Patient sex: M
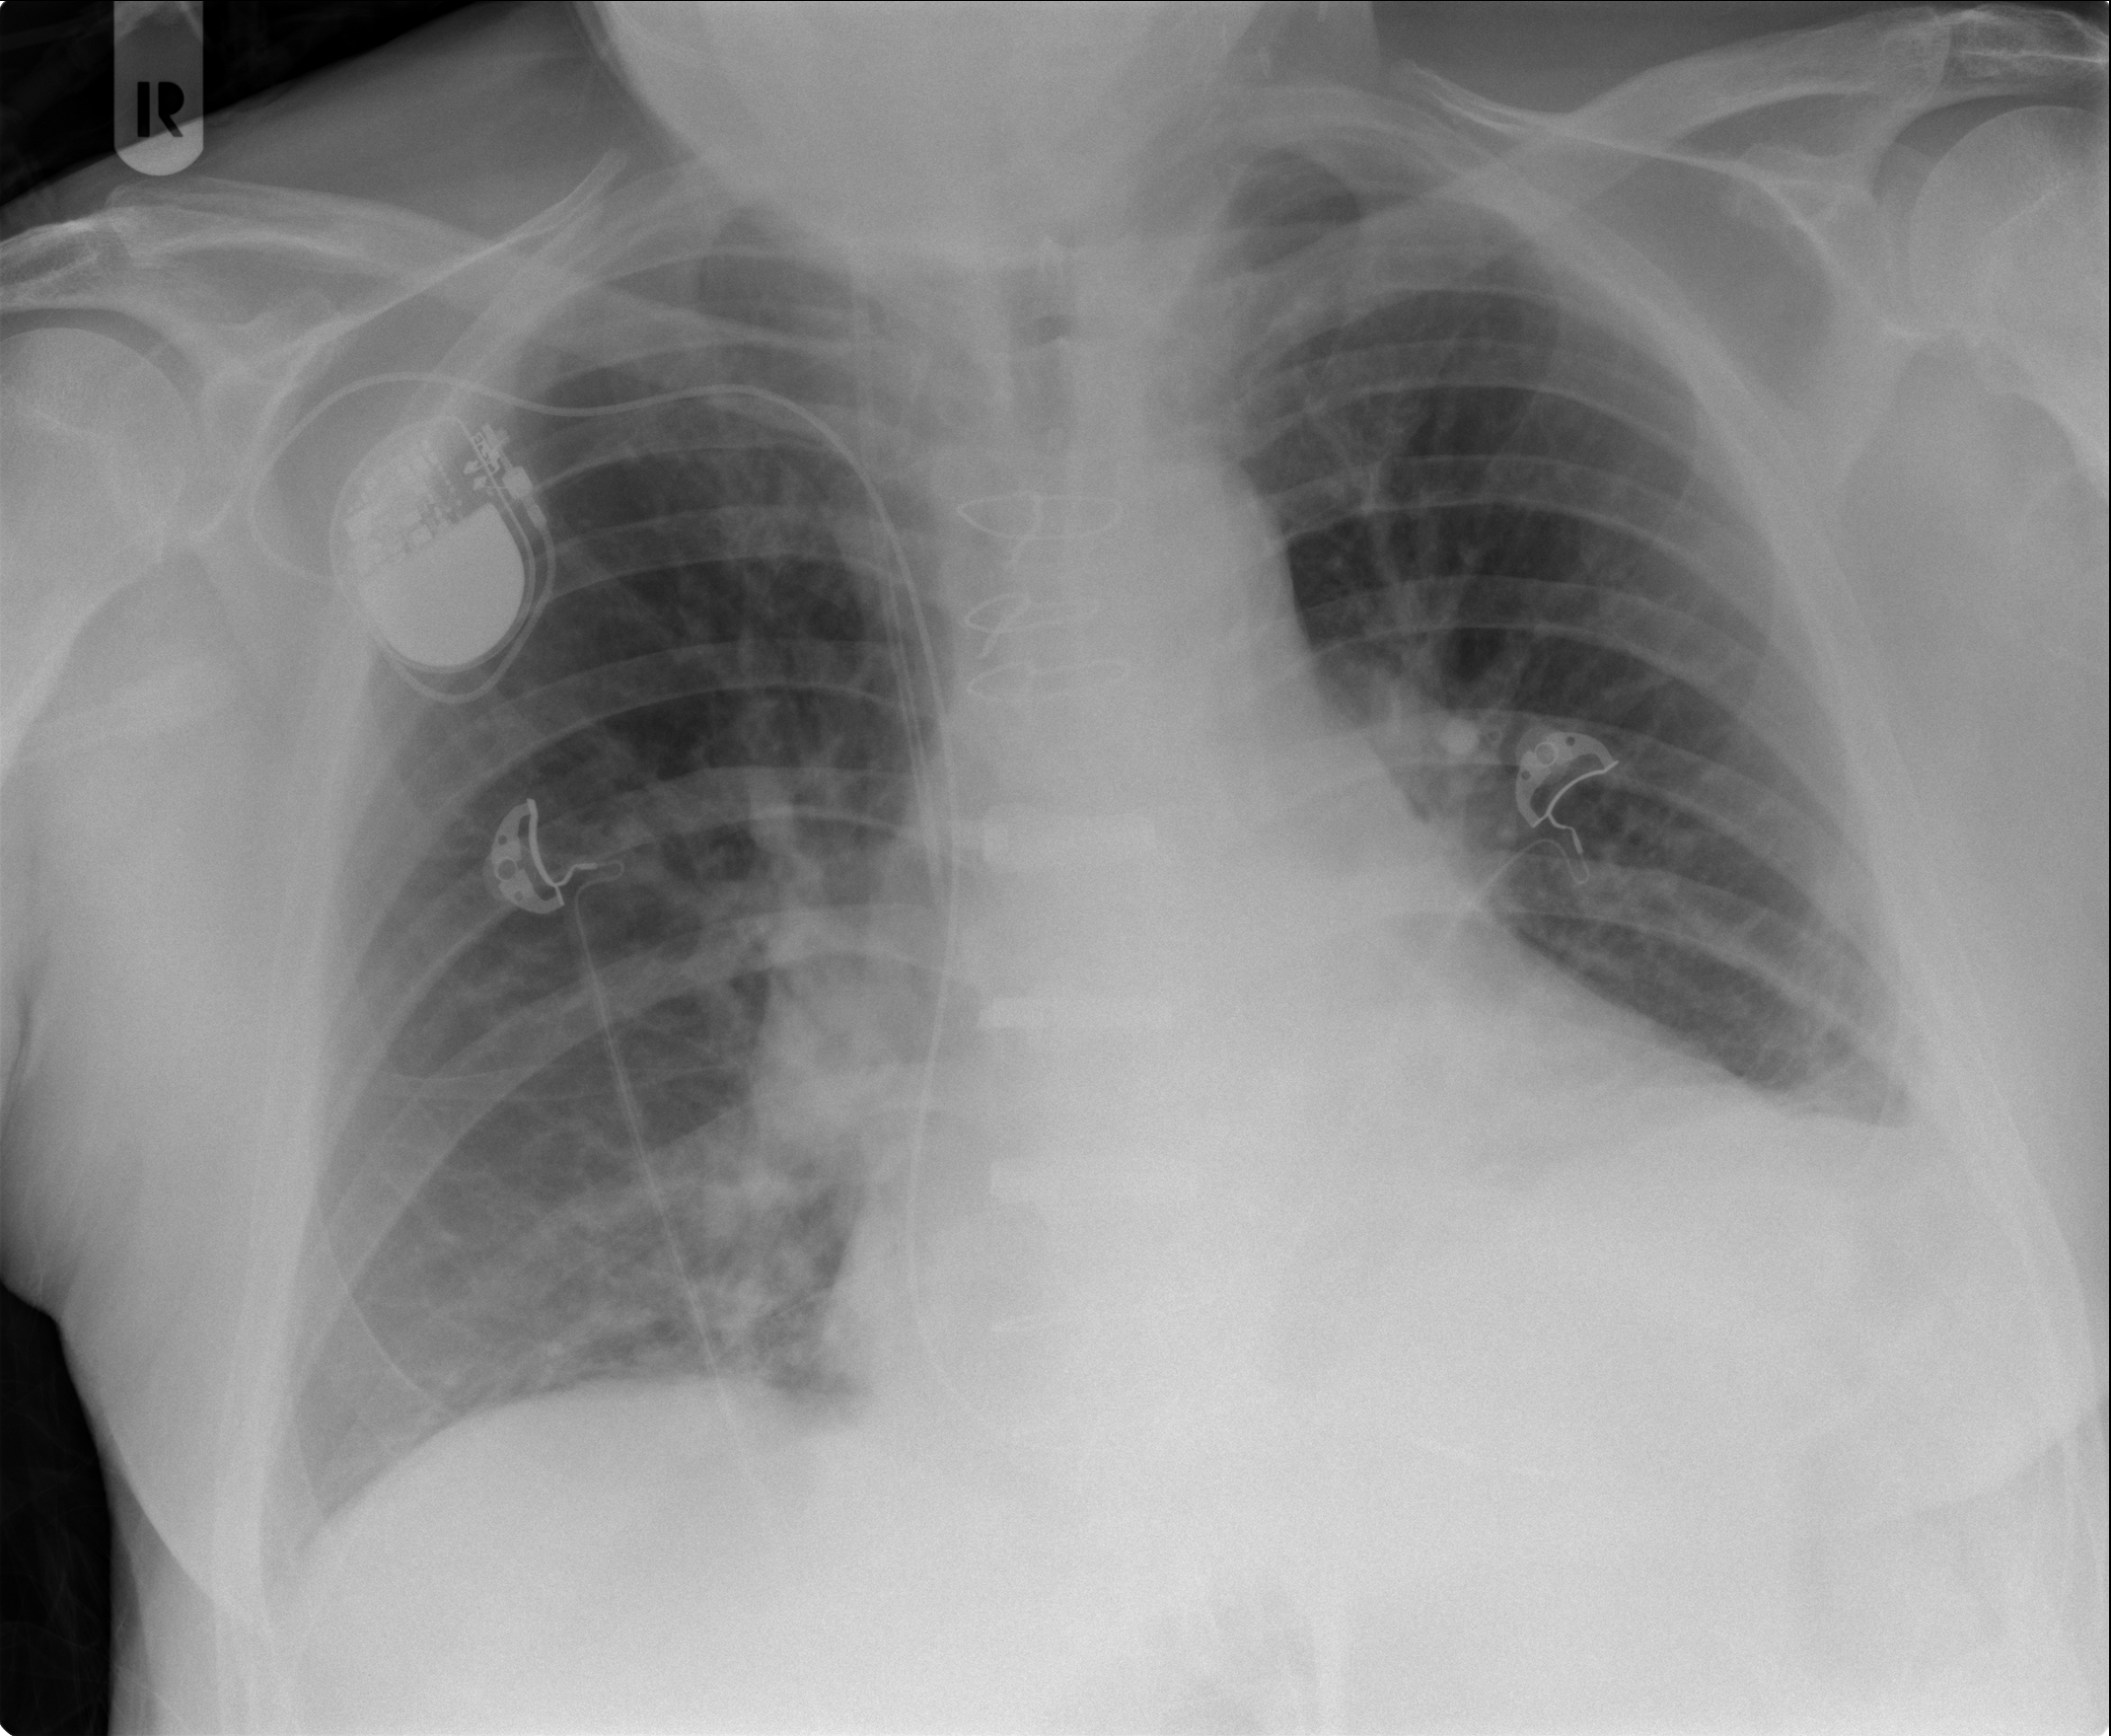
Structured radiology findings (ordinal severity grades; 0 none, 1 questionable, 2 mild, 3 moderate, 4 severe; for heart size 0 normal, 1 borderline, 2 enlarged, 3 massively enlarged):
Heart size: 0
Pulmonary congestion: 0
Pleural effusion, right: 0
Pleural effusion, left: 1
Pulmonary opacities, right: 2
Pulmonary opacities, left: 2
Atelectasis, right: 2
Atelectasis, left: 2